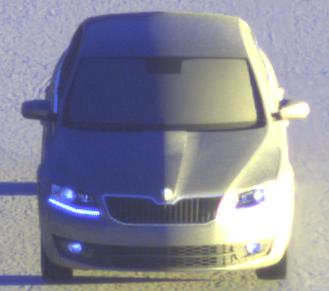
Make: Skoda
Model: Octavia 1.2 TSI
Detailed model: Octavia (III) Limousine
Model produced from: 2013/02
Model produced until: 2015/04
Doors: 5
Color: gray
Road condition: dry road
Daytime: sunrise or sunset
Contrast: high contrast